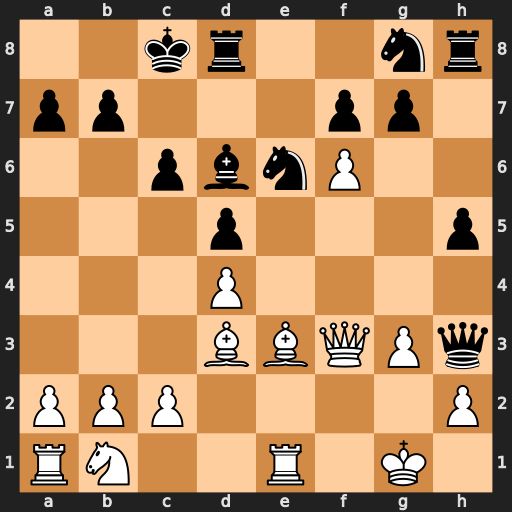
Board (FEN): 2kr2nr/pp3pp1/2pbnP2/3p3p/3P4/3BBQPq/PPP4P/RN2R1K1
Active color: w
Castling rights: -
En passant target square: -
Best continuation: Bf5 Qxf5 Qxf5